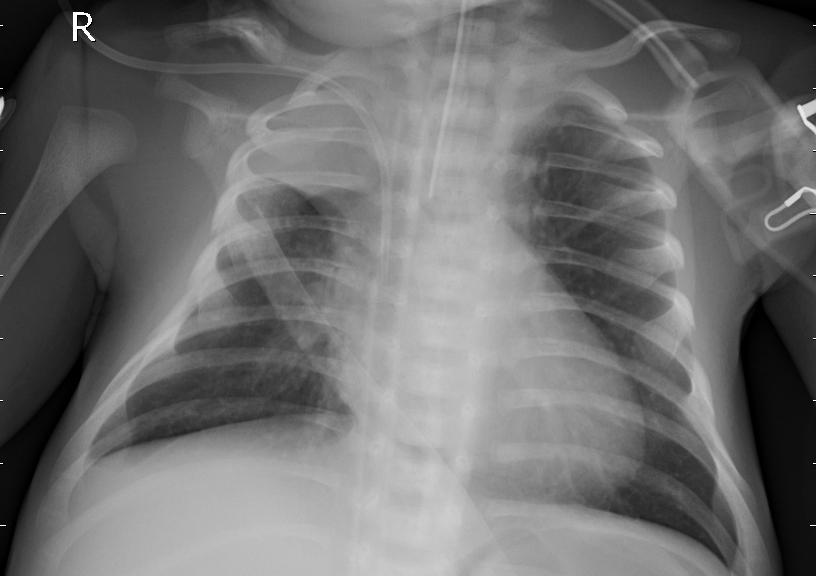
Diagnosis: PNEUMONIA